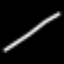
Label: line